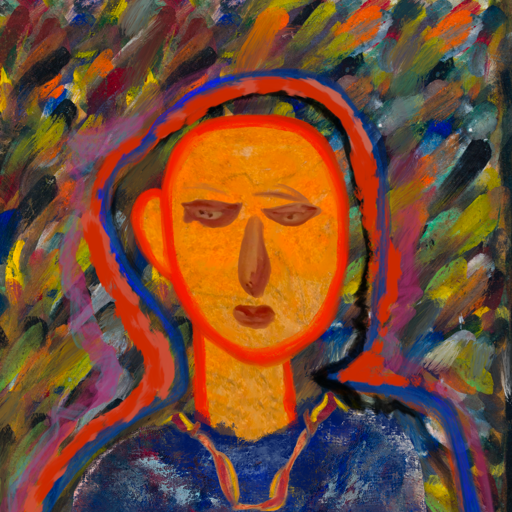
Background: An_Impression, Head And Neck Front: Sisters, Face Front: Pious_Lady, Bust: Irani, Hair Front: Experience, Head Accessory: Blank, Second Necklace: Gypsy_Mother_1, Necklace: Blank, Baby: Blank